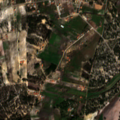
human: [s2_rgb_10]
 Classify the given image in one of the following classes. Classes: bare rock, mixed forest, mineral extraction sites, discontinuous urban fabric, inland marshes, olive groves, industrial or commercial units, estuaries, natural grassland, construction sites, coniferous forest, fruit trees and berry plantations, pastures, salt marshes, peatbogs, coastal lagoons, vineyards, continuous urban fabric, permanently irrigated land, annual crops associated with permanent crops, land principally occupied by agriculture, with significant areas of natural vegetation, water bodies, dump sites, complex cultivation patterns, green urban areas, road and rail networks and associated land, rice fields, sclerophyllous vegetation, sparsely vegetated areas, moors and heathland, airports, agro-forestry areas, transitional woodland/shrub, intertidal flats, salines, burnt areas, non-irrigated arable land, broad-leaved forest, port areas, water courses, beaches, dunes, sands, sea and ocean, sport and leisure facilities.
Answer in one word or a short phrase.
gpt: non-irrigated arable land, permanently irrigated land, complex cultivation patterns, coniferous forest, mixed forest